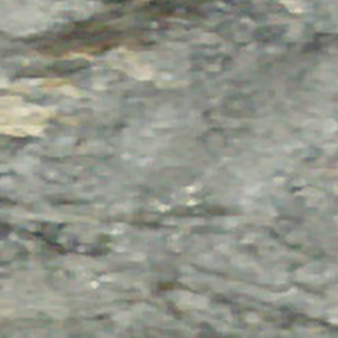
Label: other